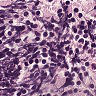
Metastatic tissue present: no